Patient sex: M
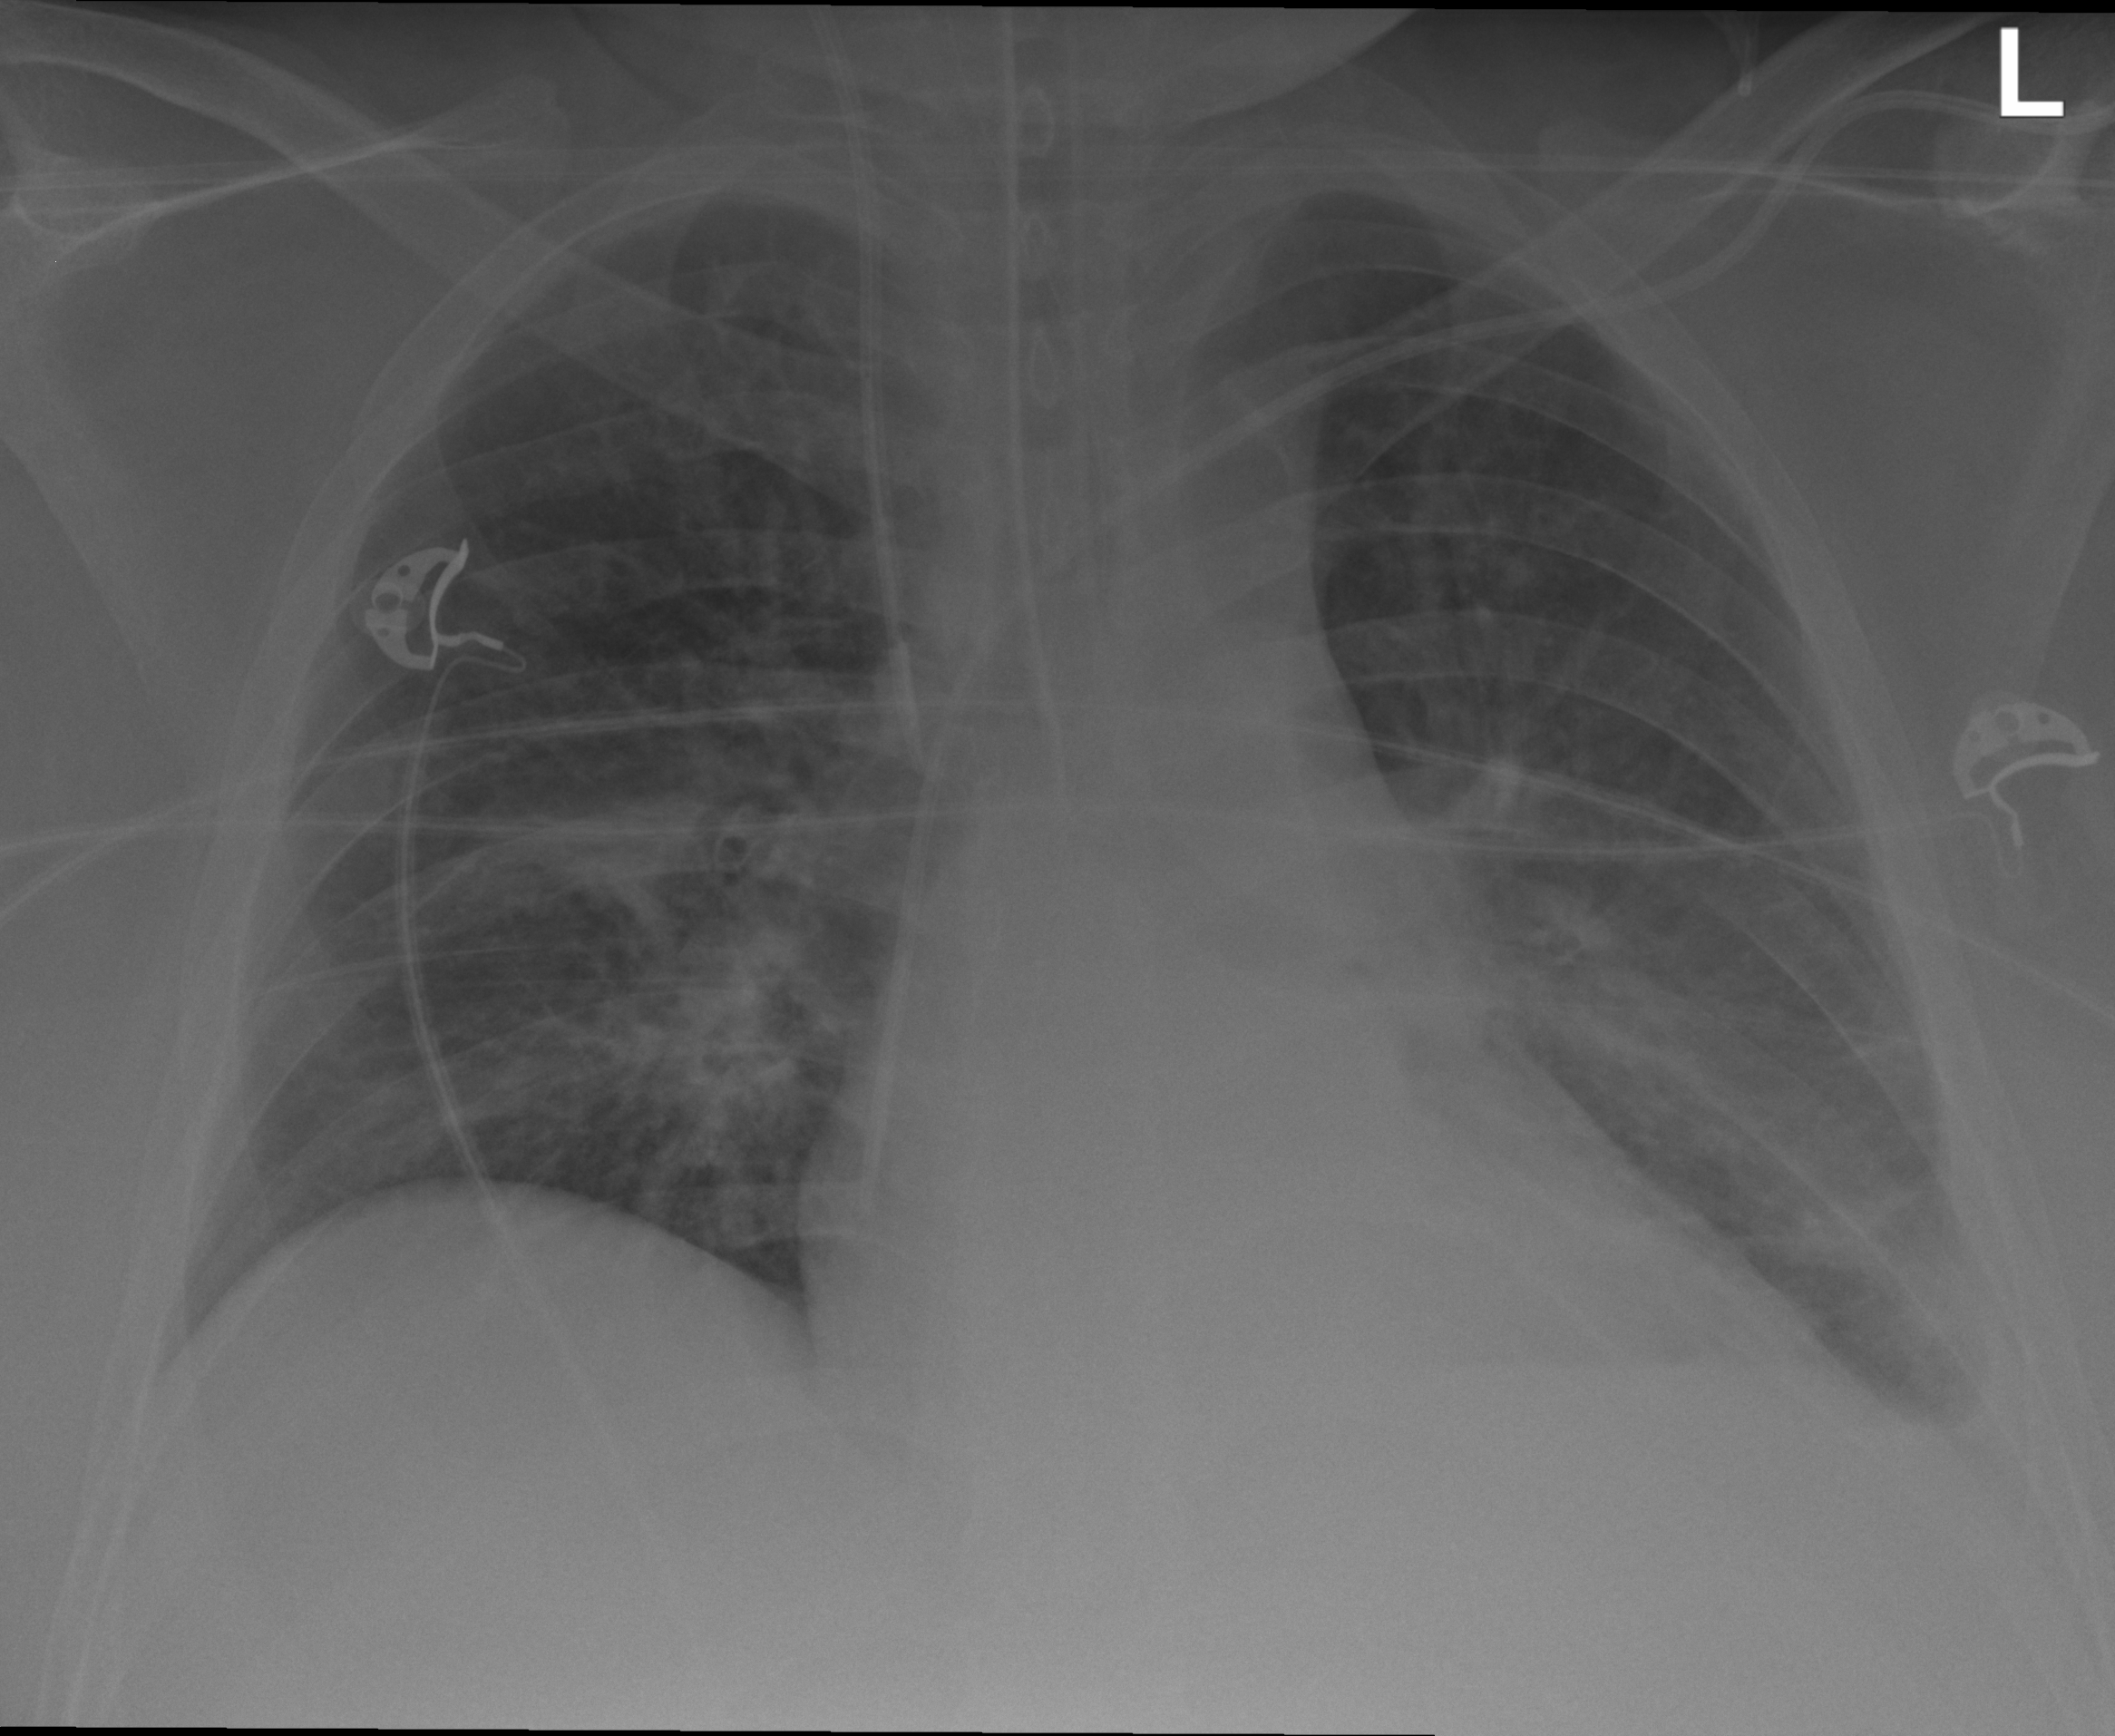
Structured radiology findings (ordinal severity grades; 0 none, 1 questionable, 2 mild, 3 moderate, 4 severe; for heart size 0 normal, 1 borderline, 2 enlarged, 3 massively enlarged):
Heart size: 1
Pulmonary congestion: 2
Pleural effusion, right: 0
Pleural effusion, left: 2
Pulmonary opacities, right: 2
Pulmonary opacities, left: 2
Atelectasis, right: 2
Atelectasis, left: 2